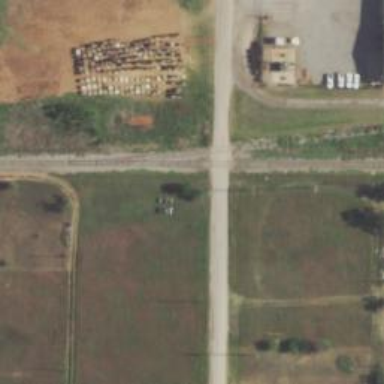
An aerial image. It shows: Railway level crossing.